Interaction volume radius: 10 \u00c5
Interaction volume height: 25 \u00c5
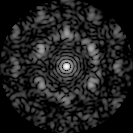
Disorder parameter: 0.6425